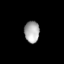
Tissue: lung
Cell type: Epithelial cells
Senescence score: 0.1503
Nuclear area (px): 321
Mean DAPI intensity: 169.336